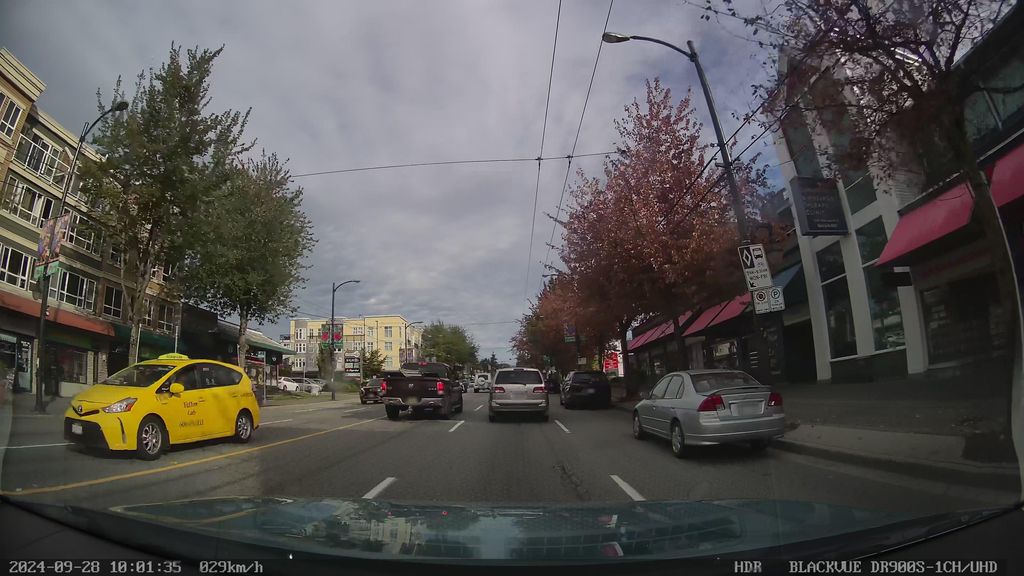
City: vancouver